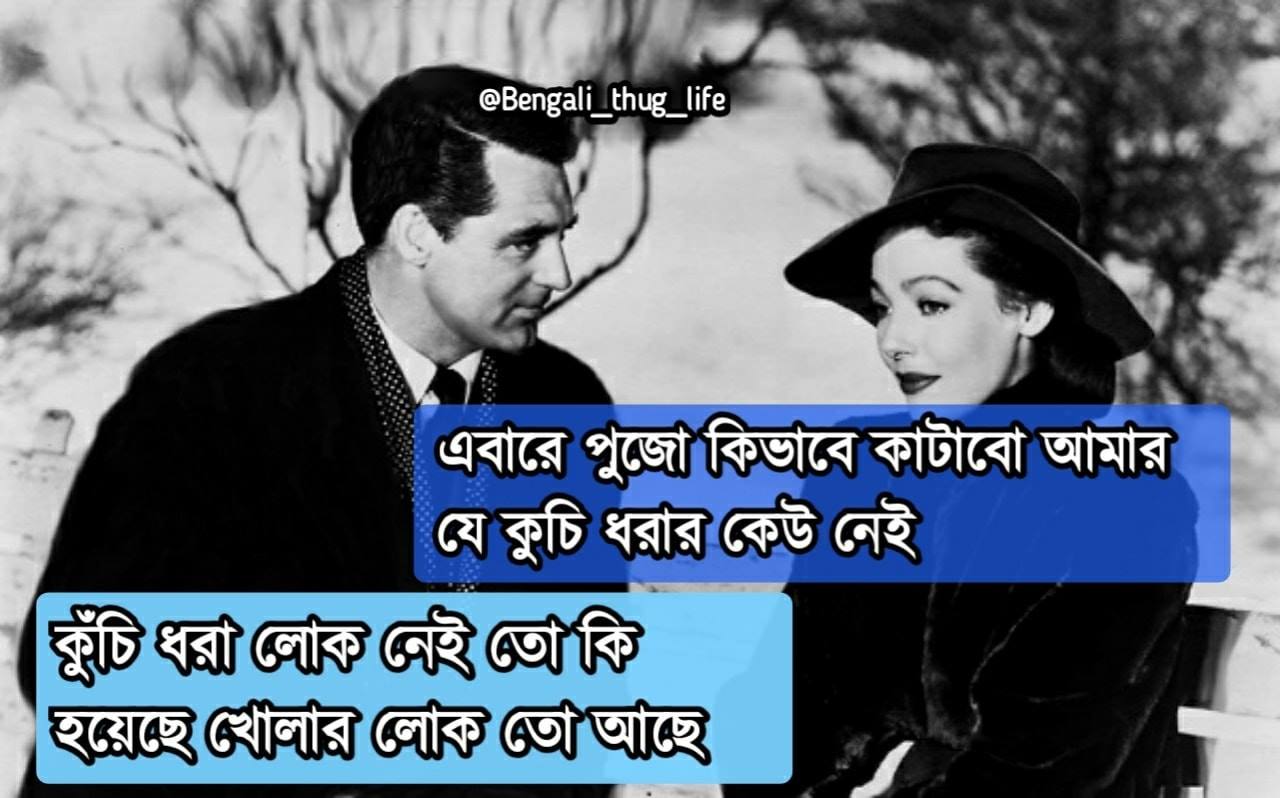
Caption: এবার পুজো কিভাবে কাটাবো আমার যে কুচি ধরার কেউ নেই    কুঁচি ধরা লোক নেই তো কি হয়েছে খোলার লোক তো আছে
Label: hate